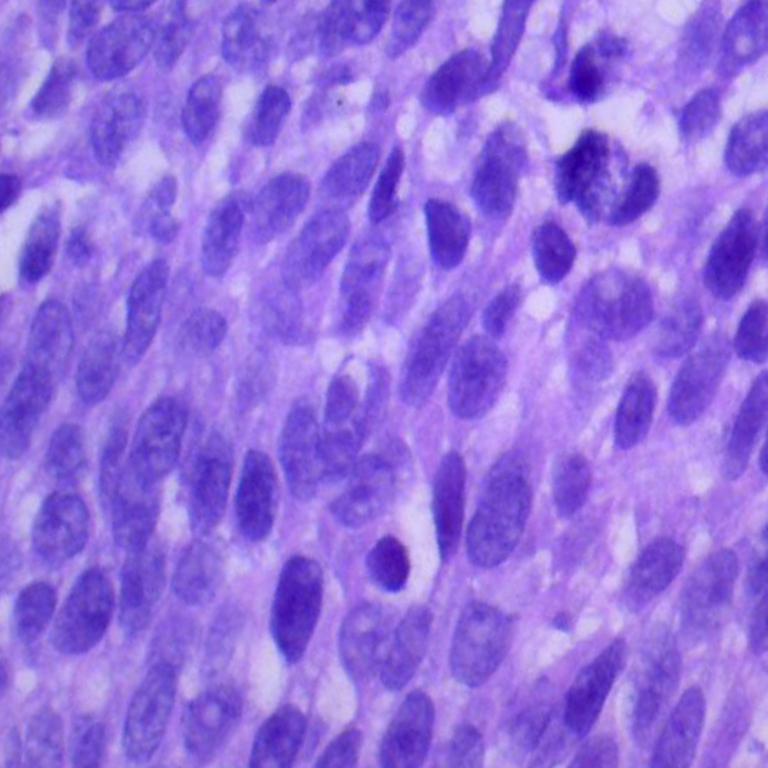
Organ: lung
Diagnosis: squamous carcinomas